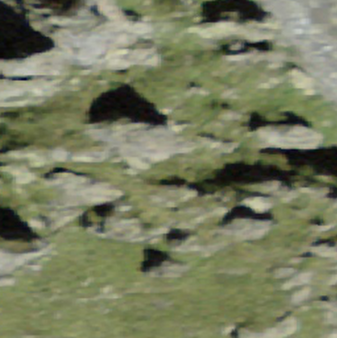
Label: bouldering_area